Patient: sex F, age 29
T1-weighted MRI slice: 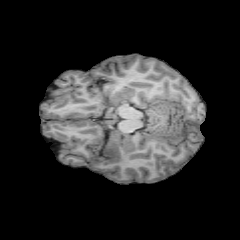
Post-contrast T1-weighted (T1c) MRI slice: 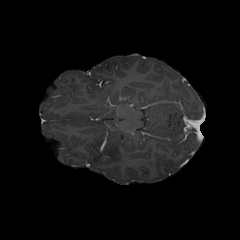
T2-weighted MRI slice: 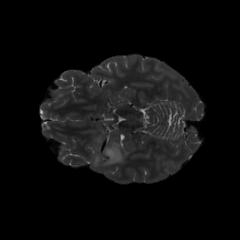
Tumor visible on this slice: yes
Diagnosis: Astrocytoma, IDH-mutant
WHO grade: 2